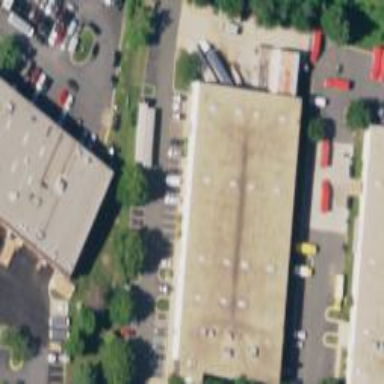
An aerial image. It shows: Commercial building.